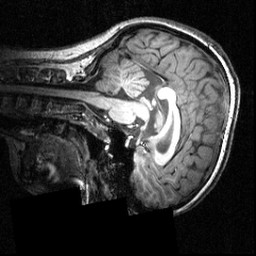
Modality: T1w
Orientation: sagittal
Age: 18
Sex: female
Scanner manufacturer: siemens
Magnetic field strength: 3.951 T
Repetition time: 1.5 s
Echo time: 0.00335 s